Interaction volume radius: 5 \u00c5
Interaction volume height: 30 \u00c5
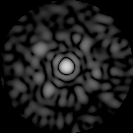
Disorder parameter: 0.8038